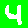
Digit: 4